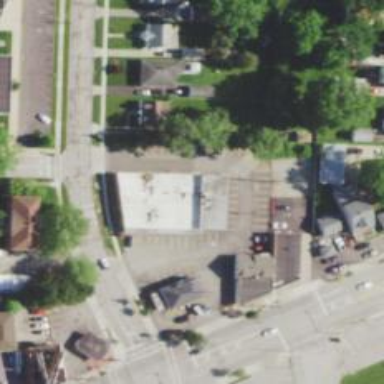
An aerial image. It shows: Convenience shop.